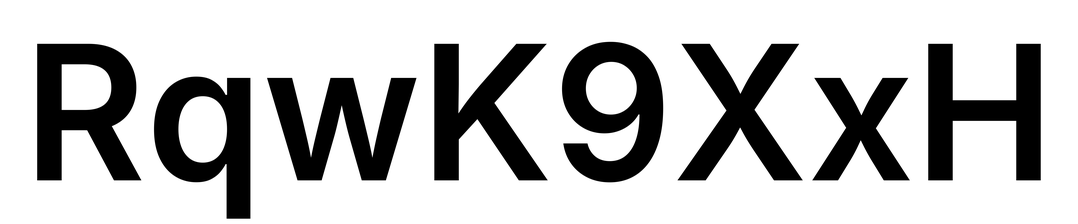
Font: Inter_SemiBold